Question: I have a search form that looks like this:

The code behind the form looks like this:
'''
@using (Html.BeginForm())
{
@Html.ValidationSummary()
<div>
@Html.DropDownList("SelectedType", Model.TypeOptions)
@Html.DropDownList("SelectedSearch", Model.SearchOptions)
@Html.TextBoxFor(x => x.SearchTerm)
<input type="submit" value="Search" />
</div>
}
'''
What I want to do is dynamically construct a lambda where clause from the return options. E.g. if the user selects "Process No" and "Contains" then the lambda would look like
'''
model.DataSource = _db.InstrumentLists.Where(x => x.Process_No.Contains(SearchTerm));
'''
Or if the user selects "PLC No" and "Equals" then the lambda would look like
'''
model.DataSource = _db.InstrumentLists.Where(x => x.PLC_No == SearchTerm);
'''
I am trying to do this while avoiding a big case statement or an if stack, i.e. I don't want the following:
'''
if (SelectedType == "Process No" And SelectedSearch = "Contains")
model.DataSource = _db.InstrumentLists.Where(x => x.Process_No.Contains(SearchTerm));
elseif (SelectedType == "Process No" And SelectedSearch = "Equals")
model.DataSource = _db.InstrumentLists.Where(x => x.Process_No == SearchTerm);
...
'''
Is this possible or is the only way to use Where with a string predicate parameter?
: In case its important, I'm use EF for my data model so _db.InstrumentLists returns an 'ObjectSet<InstrumentList>'.
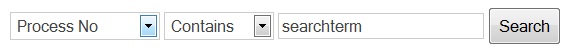
Answer: you have 2 options here:
- make a "switch" based search method i.e. depending on the value of user selection executes a different Where and returns a DataSource- use <URL> and construct the 'Where' from a string
EDIT - example for Dynamic Linq:
'''
model.DataSource = _db.InstrumentLists.Where(SelectedType + " == @0", SearchTerm);
'''